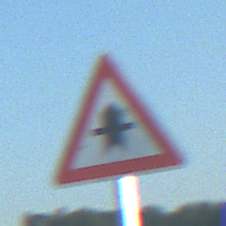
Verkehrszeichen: Vorfahrt
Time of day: MorningAfternoon
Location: Outdoor (Nature)
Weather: Clear
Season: NotSpecified
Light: Natural